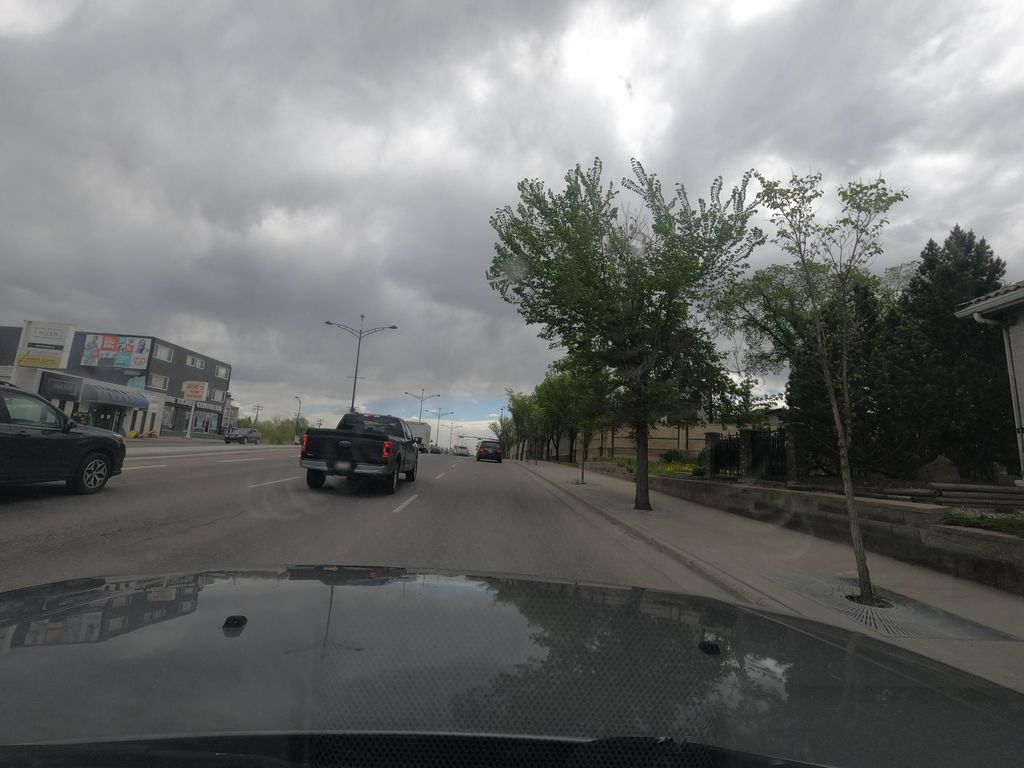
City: calgary